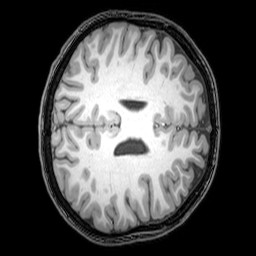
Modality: T1w
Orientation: axial
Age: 23
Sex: female
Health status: healthy
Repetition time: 0.081 s
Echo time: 0.037 s